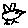
Label: bird